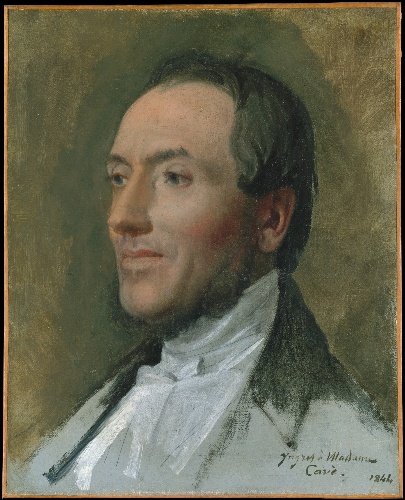
Title: Edmond Cavé (1794–1852)
Artist: Jean Auguste Dominique Ingres
Artist bio: French, Montauban 1780–1867 Paris
Date: 1844
Object type: Painting
Classification: Paintings
Medium: Oil on canvas
Dimensions: 16 x 12 7/8 in. (40.6 x 32.7 cm)
Department: European Paintings
Credit line: Bequest of Grace Rainey Rogers, 1943
Accession year: 1943
Repository: Metropolitan Museum of Art, New York, NY
Tags: Men|Portraits